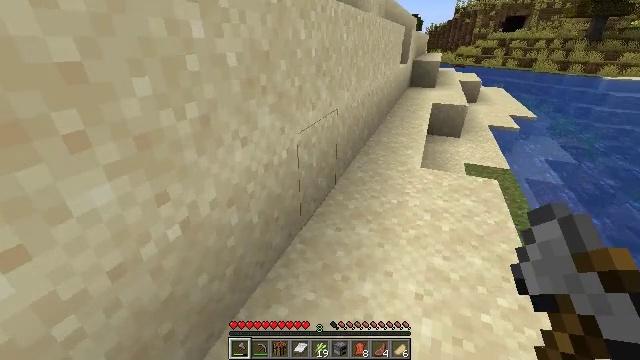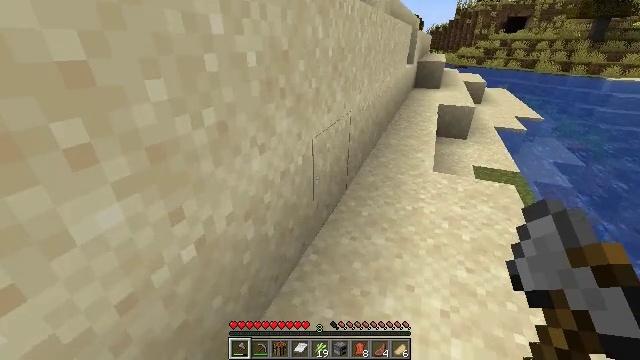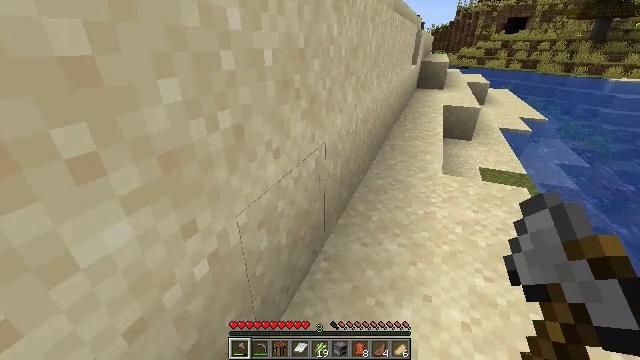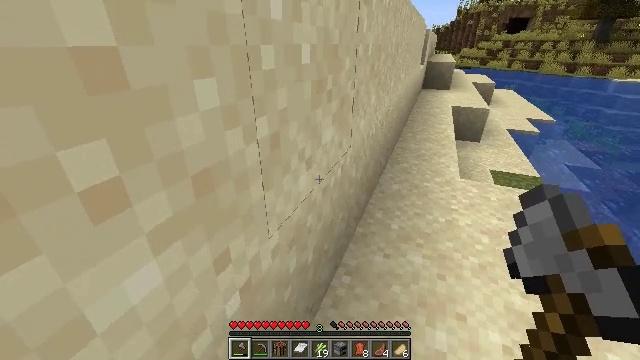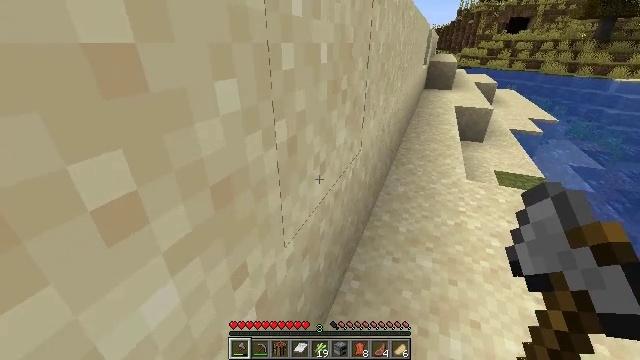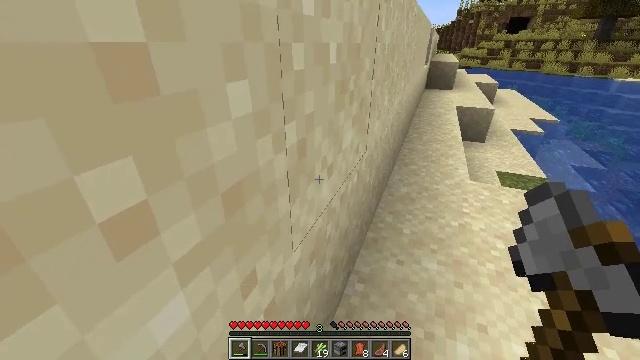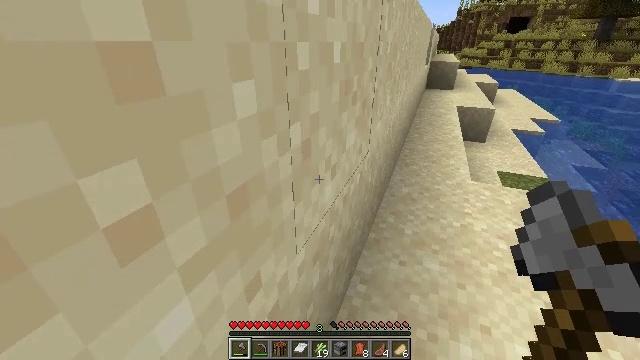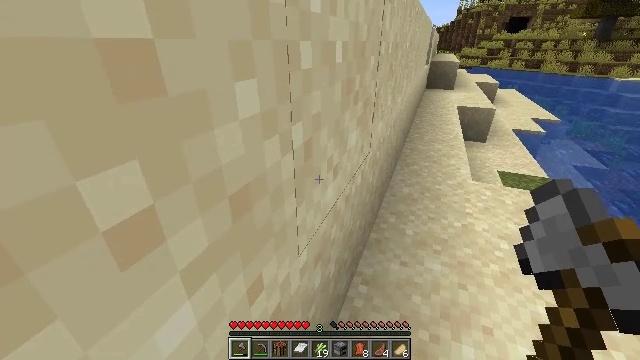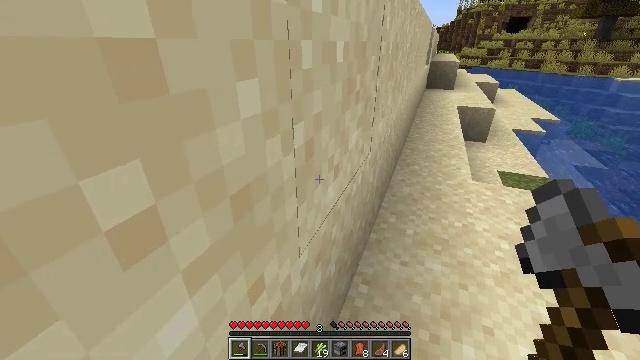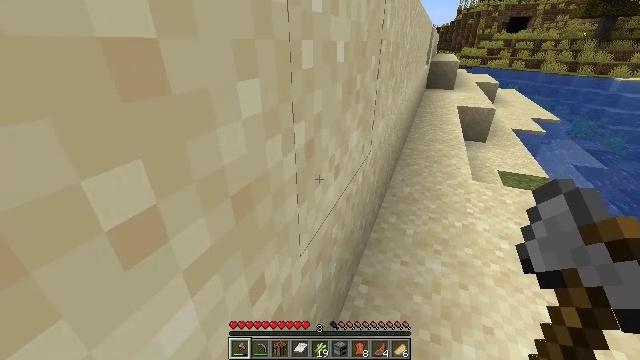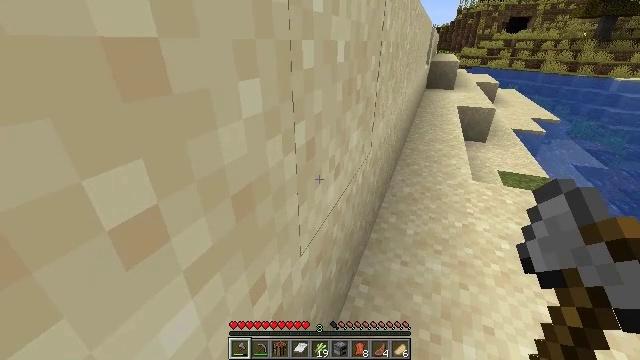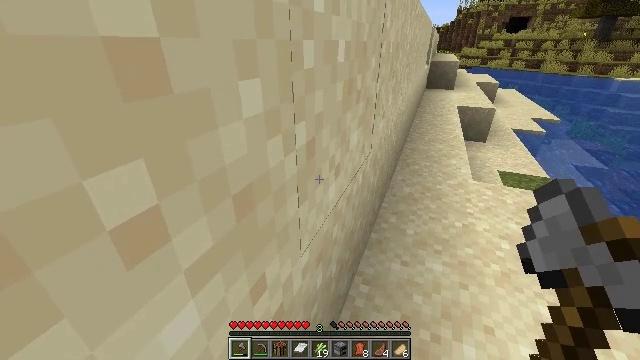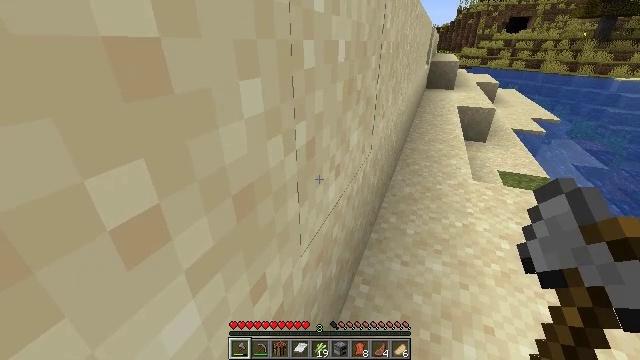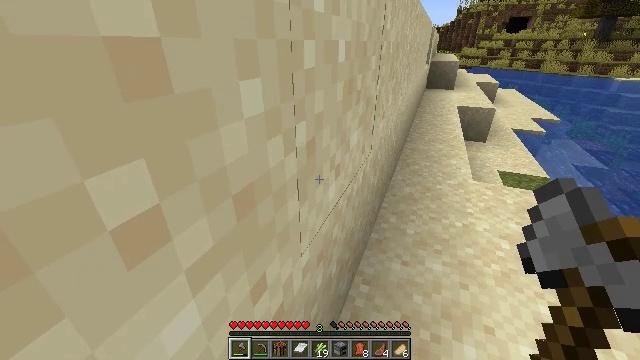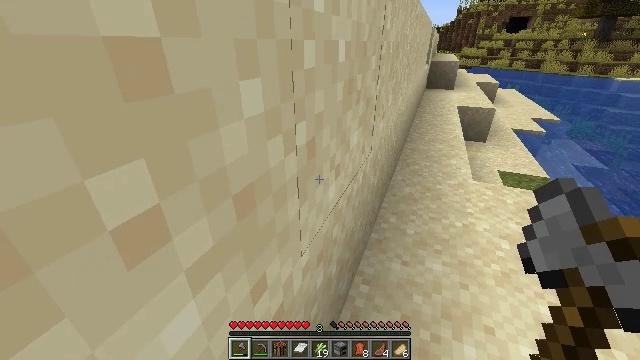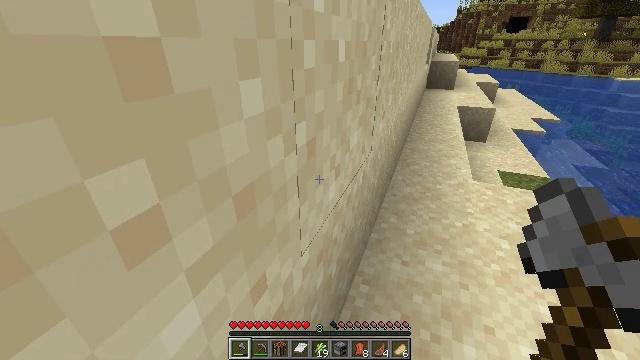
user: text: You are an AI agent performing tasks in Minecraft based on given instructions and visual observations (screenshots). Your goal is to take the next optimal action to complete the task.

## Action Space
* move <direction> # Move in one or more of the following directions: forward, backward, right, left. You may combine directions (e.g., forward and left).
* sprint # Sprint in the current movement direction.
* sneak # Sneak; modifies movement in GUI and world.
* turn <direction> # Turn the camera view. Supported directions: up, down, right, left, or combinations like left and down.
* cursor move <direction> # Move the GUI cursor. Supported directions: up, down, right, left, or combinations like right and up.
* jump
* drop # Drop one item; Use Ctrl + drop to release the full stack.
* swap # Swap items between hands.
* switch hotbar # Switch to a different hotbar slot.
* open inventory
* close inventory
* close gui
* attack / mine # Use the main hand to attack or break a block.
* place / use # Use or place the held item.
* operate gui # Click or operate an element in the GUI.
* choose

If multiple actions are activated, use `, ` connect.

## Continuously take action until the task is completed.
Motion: motion action
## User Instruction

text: Mine the dead bush in the desert.
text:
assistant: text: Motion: move forward and move left
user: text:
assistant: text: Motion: move forward and move left
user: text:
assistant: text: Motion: no_op
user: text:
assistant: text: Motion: no_op
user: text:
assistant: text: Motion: no_op
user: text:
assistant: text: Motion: no_op
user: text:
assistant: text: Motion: no_op
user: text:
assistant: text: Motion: no_op
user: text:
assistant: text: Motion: no_op
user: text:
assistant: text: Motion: no_op
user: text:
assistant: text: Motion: no_op
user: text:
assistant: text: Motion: no_op
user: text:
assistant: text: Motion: no_op
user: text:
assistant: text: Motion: no_op
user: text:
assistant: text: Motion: no_op
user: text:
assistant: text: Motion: no_op
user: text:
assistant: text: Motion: no_op
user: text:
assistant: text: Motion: no_op
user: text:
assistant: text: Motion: no_op
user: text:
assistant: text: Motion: no_op
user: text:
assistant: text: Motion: no_op
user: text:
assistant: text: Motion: no_op
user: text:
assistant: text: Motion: no_op
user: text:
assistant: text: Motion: no_op
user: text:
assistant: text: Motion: no_op
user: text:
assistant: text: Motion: no_op
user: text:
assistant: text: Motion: no_op
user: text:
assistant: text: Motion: no_op
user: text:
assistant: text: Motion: no_op
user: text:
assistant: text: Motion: no_op